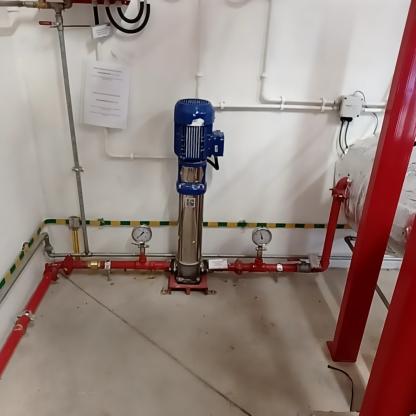
Klasa: inne